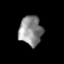
Tissue: prostate
Cell type: T cells
Senescence score: 0.3342
Nuclear area (px): 660
Mean DAPI intensity: 140.467